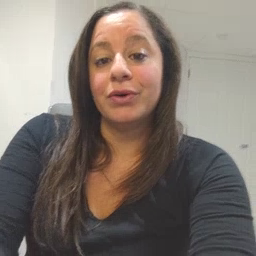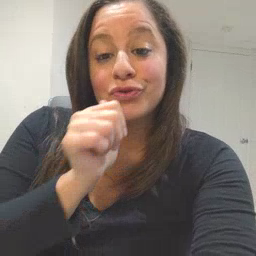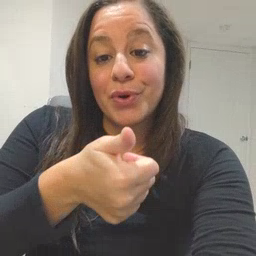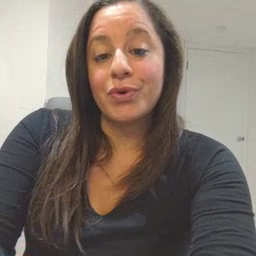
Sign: tomorrow